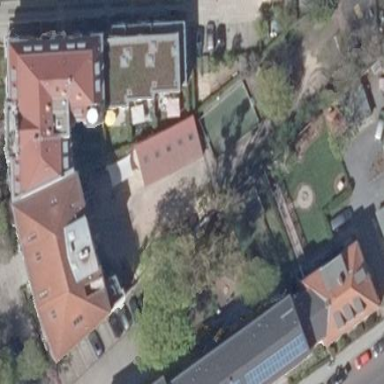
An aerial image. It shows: Kindergarten.